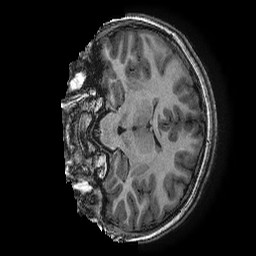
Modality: T1w
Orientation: coronal
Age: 13
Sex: male
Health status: ill
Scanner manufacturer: ge
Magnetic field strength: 3 T
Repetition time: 0.0077 s
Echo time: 0.003436 s